The image folds the raw vibration samples of a bearing signal into a 2-D grayscale square (signal-to-image encoding). Based on the visible evidence, which condition applies: normal, inner_race, outer_race, ball?
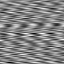
Answer: ball